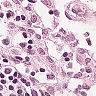
Metastatic tissue present: no